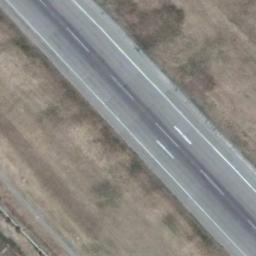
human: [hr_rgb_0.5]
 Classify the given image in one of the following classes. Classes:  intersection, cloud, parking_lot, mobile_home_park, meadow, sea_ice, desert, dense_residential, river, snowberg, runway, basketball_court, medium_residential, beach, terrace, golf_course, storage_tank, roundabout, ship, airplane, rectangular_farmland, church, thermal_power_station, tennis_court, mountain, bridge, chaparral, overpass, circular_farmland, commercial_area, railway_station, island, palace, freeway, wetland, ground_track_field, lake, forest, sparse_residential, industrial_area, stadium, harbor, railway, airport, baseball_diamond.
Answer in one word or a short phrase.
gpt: runway